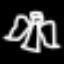
Label: angel